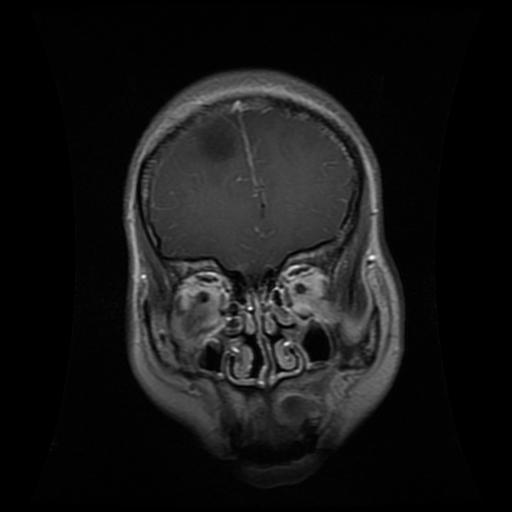
Label: glioma